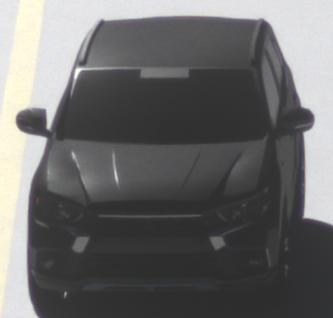
Make: Mitsubishi
Model: Outlander 2.0 Plug-In Hybrid
Detailed model: Outlander (III) Plug-In Hybrid
Model produced from: 2015/10
Model produced until: 2018/08
Doors: 5
Color: black
Road condition: dry road
Daytime: morning or afternoon
Contrast: high contrast